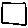
Label: square